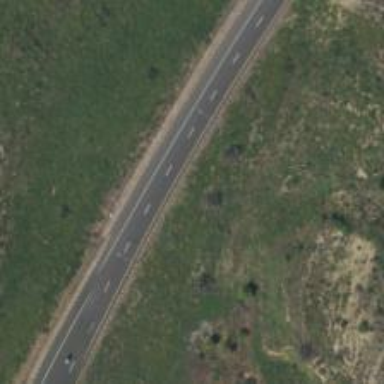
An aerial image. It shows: Motorway link with asphalt surface and embankment.